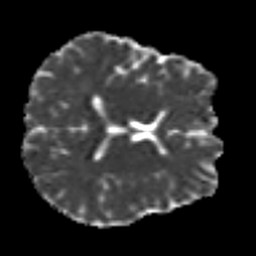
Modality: MD
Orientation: axial
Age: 22
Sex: female
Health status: healthy
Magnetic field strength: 3 T
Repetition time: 8.4 s
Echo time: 0.0926 s